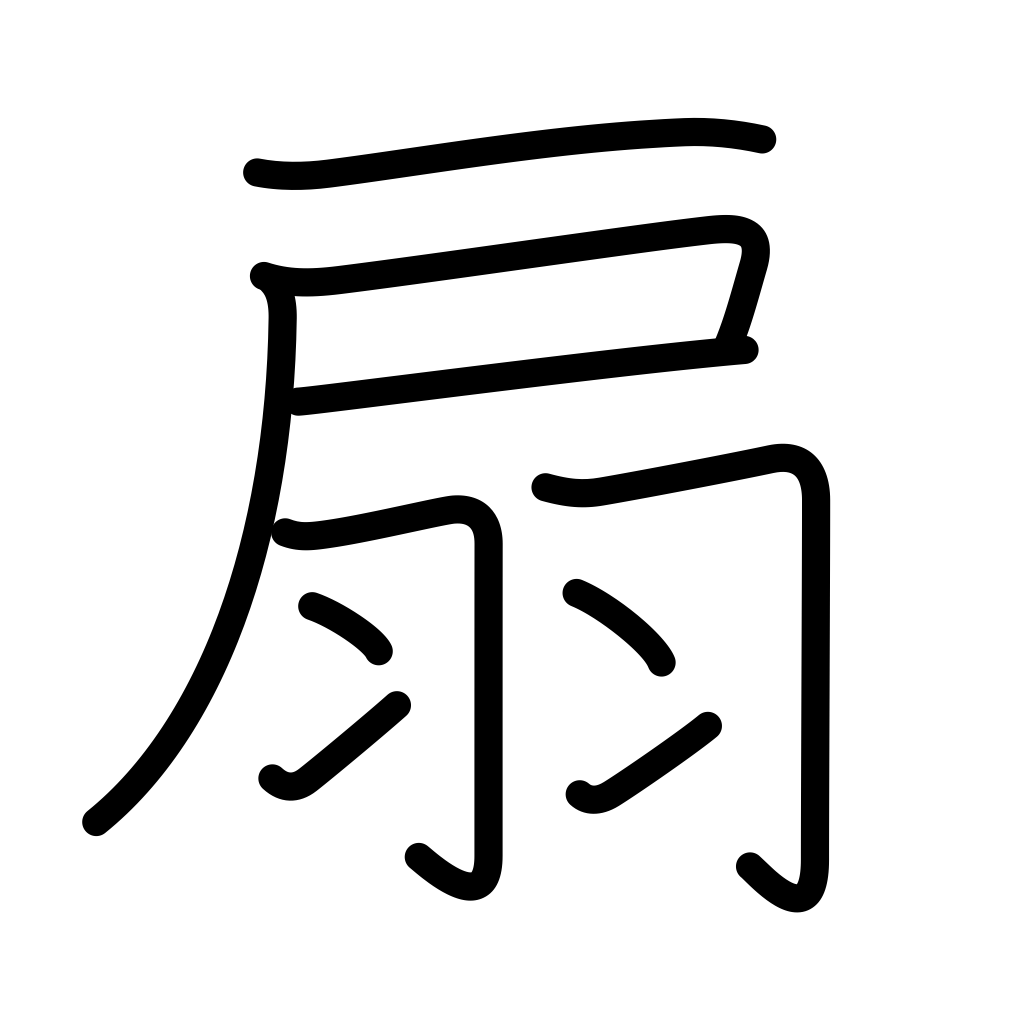
Meaning: fan, folding fan